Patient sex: M
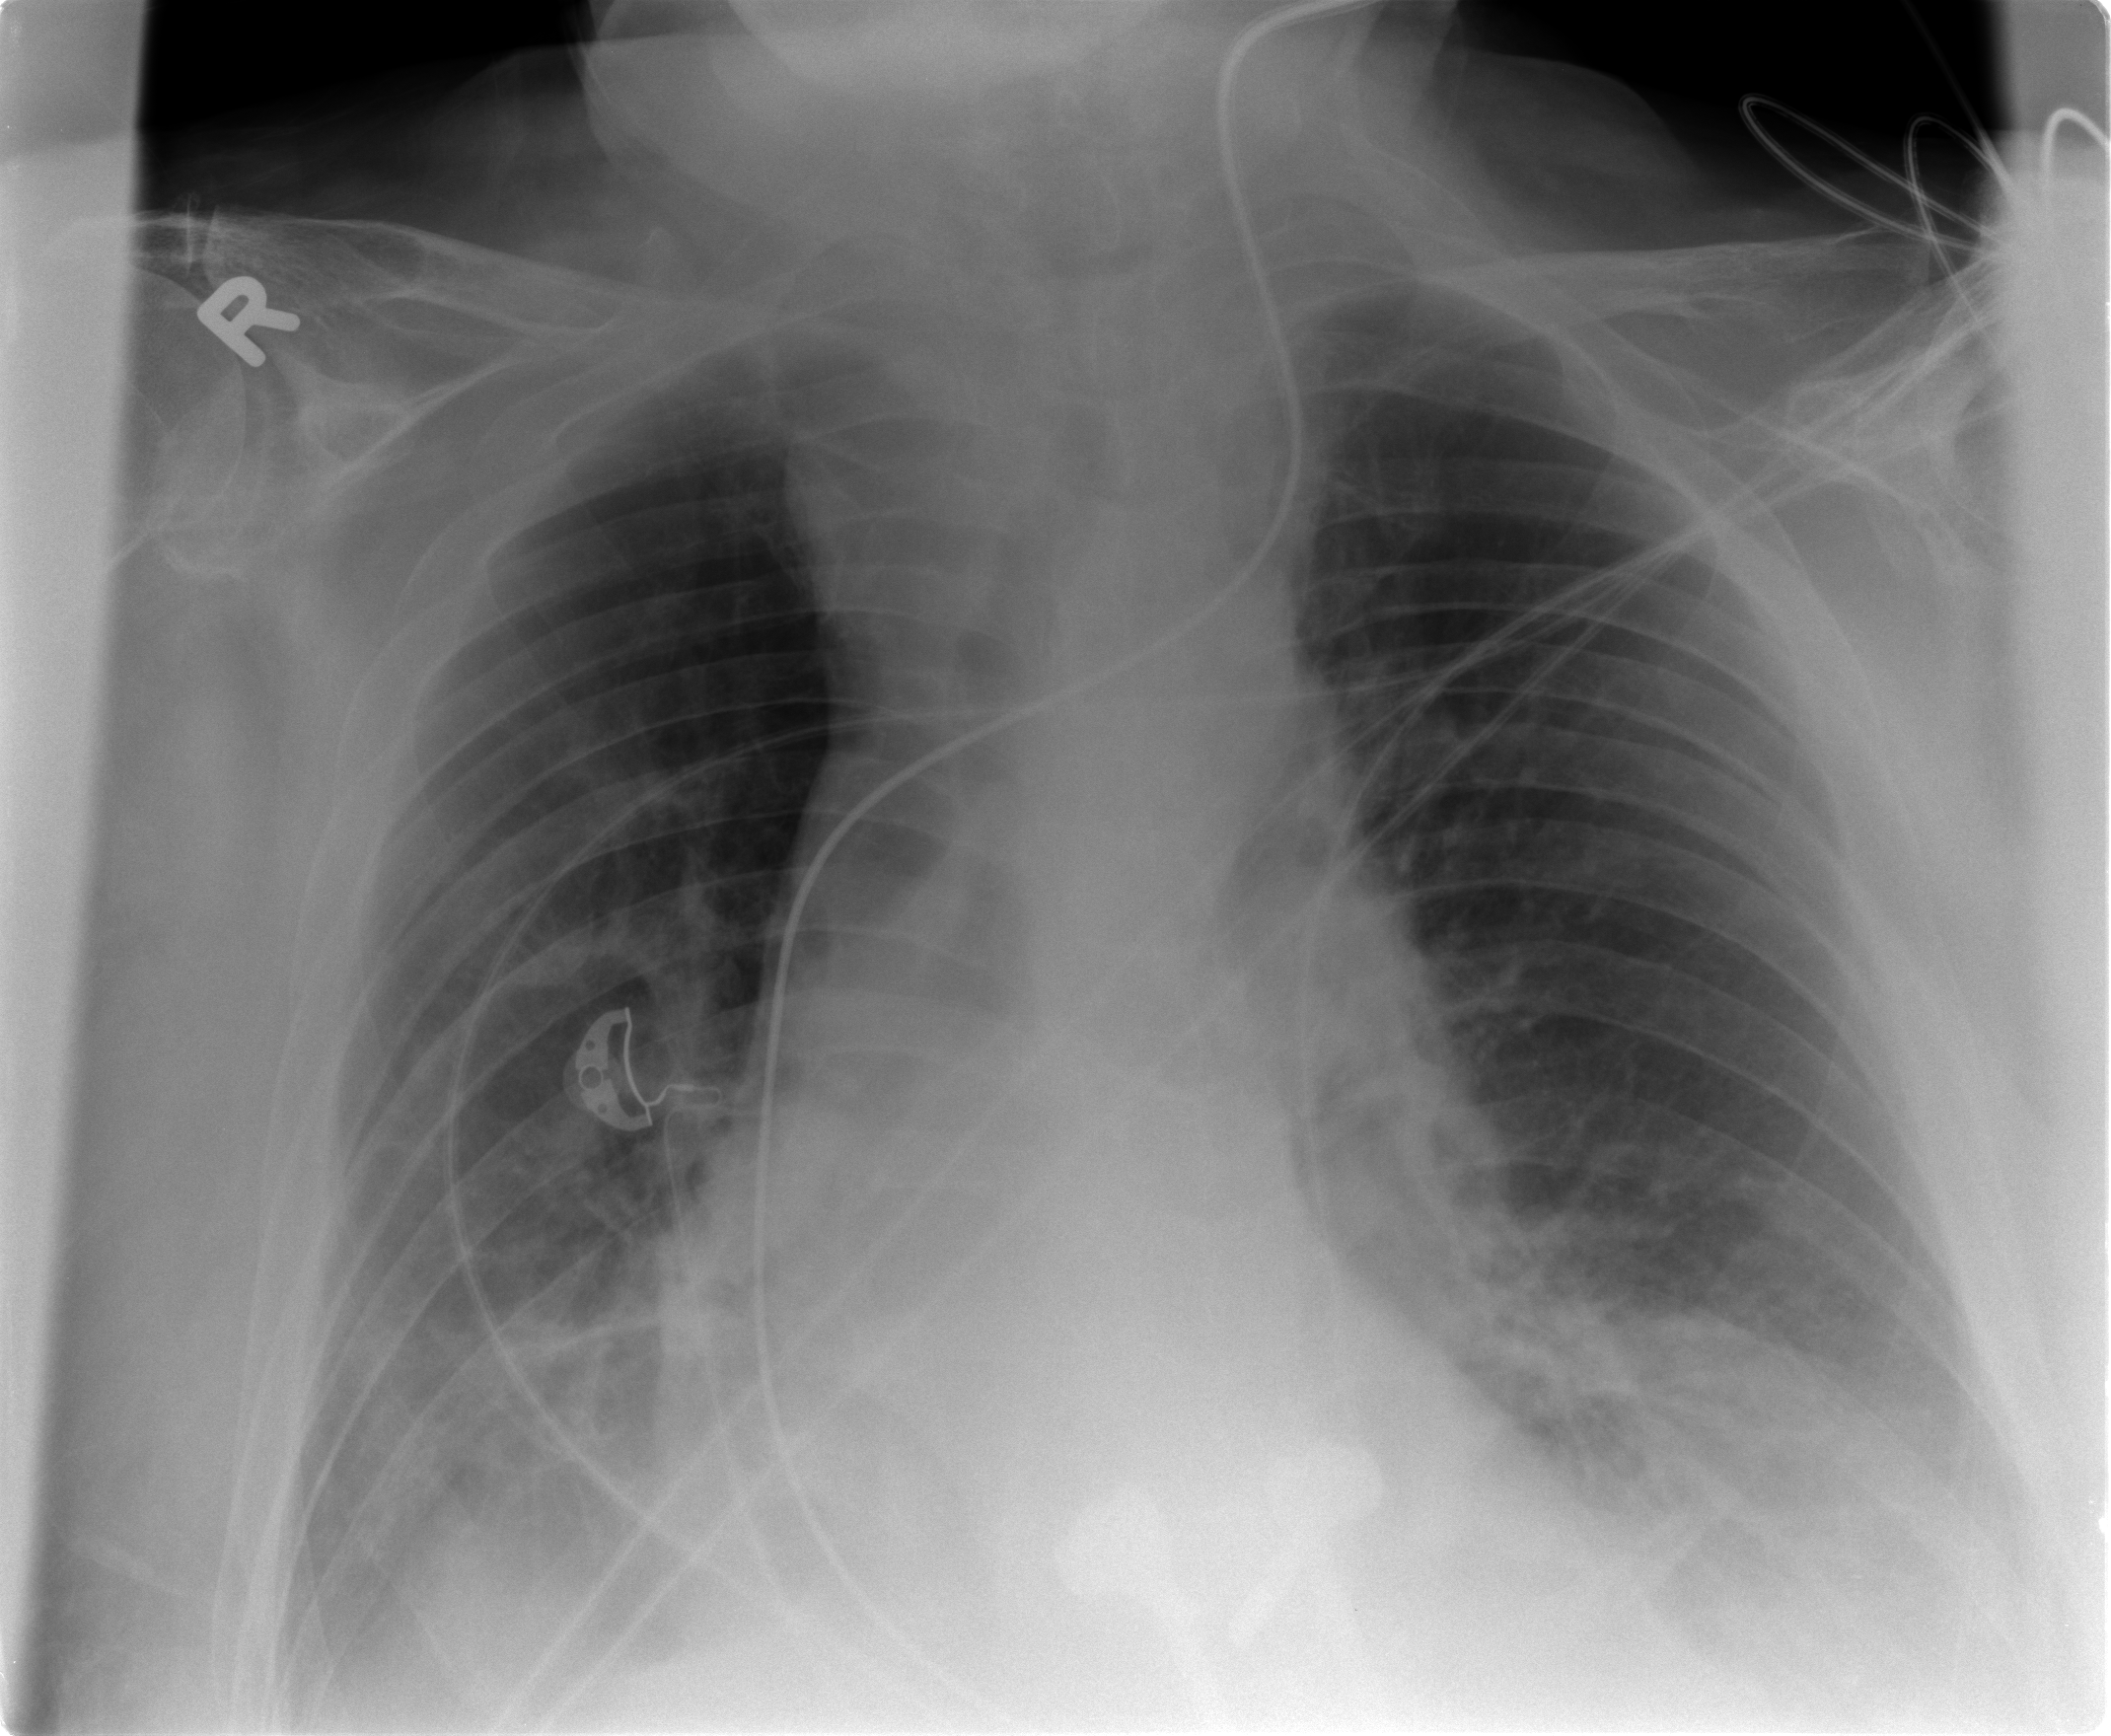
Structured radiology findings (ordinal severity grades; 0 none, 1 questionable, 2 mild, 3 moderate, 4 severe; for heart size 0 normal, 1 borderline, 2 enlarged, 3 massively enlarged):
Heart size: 1
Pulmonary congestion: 1
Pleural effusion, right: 1
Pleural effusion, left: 2
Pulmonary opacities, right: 0
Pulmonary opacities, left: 0
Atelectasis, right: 2
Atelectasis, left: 2